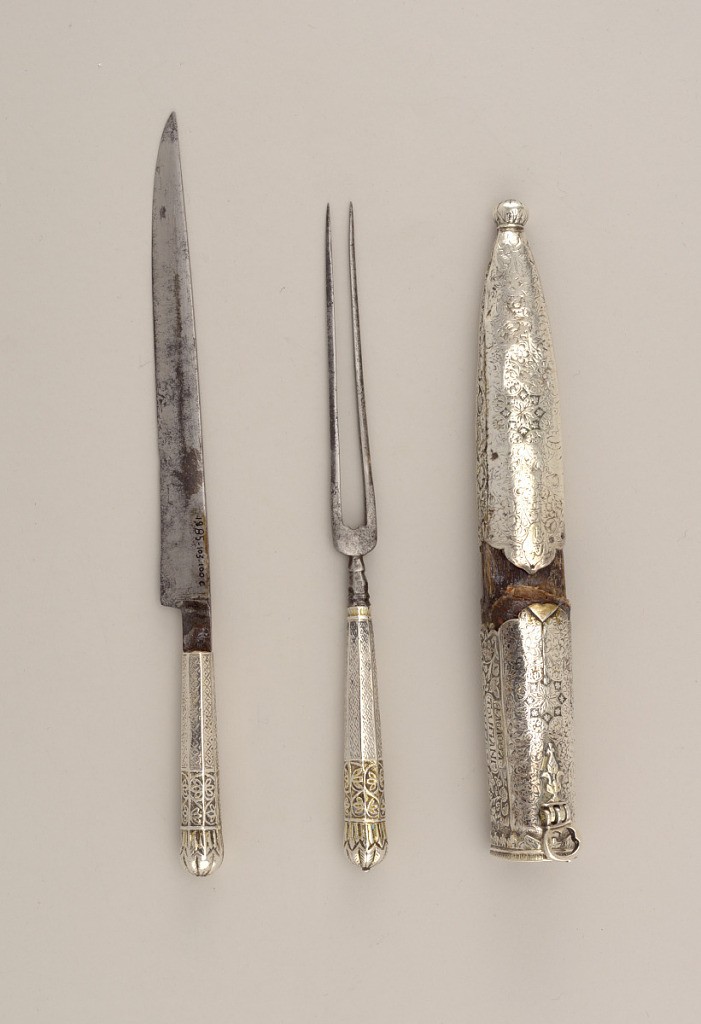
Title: Fork with Ornate Silver Handle (Part of Traveling Cutlery Set)
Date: ca. 1700
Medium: steel, gold plated, silver
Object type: fork
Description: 1985-103-100-a: Wooden sheath, oval in section, covered with silve...;     1985-103-100-b: Two long straight tines with rounded shoulders. Fa...;     1985-103-100-c: Long blade with straight upper edge, the lower edg...